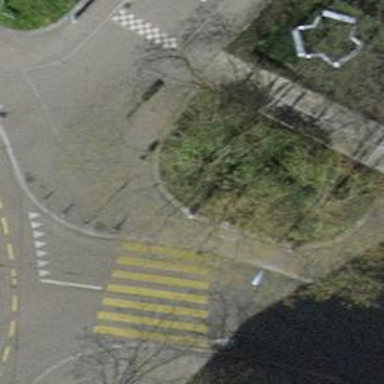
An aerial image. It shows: Kerb barrier.